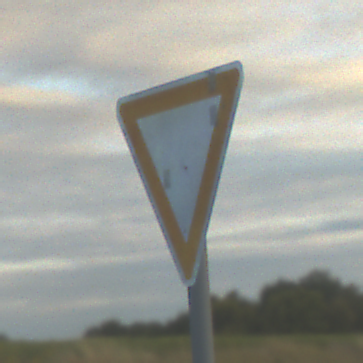
Verkehrszeichen: VorfahrtGewaehren
Umgebung: Outdoor, RoadRail
Tageszeit: SunriseSunset
Wetter: PartlyCloudy
Licht: Natural
Jahreszeit: NotSpecified
Kontrast: MediumContrast